Question: I created a java phonebook (desktop app) , on my pc there's a program that outputs the number of the caller. it's an 8 digits number.
here's how it works
I want to crawl only 8 digits numbers from the popup, so lets say this is a popup:
'''
My name is someone like you, i am 22 years old, i was born in 19/10/1989,
my phone number is 34544512
my brother is someone like me he is 18 years old, born in <PHONE>
his number is <PHONE>
'''
in this example, i want to crawl and only.
I want to check the popup window every 2s for new numbers, if a caller calls me twice, his number will be already stored my db and if not I'll store
if that's can't be done, then forget about the popup, lets say it's just a being updated every 2 seconds, how to crawl it
This not a homework lol :D
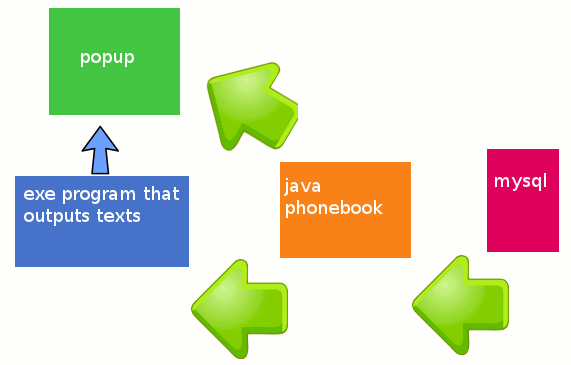
Answer: Use Java regular expressions. Create a regex of 8 or more digits and use it. You will be able to extract these 2 phone numbers from your text sample.
'''
import java.util.regex.Matcher;
import java.util.regex.Pattern;
public class Test {
public static void main(String args[]) throws Exception {
String testString = "My name is someone like you, i am 22 years old, i was born in 19/10/1989,"
+ " my phone number is 345<PHONE>6"
+ " my brother is someone like me he is 18 years old, born in <PHONE> "
+ " his number is <PHONE>";
String[] pieces = testString.split("\s+");
String expression = "\d{8,}";
Pattern pattern = Pattern.compile(expression);
for (int i = 0; i < pieces.length; i++) {
if (pattern.matches(expression, pieces[i]))
System.out.println(pieces[i]);
}
}
}
'''